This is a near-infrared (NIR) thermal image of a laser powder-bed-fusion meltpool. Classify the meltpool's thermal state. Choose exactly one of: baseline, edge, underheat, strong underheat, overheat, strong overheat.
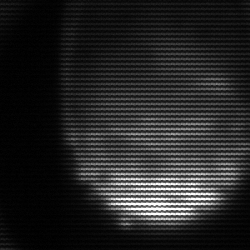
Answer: edge